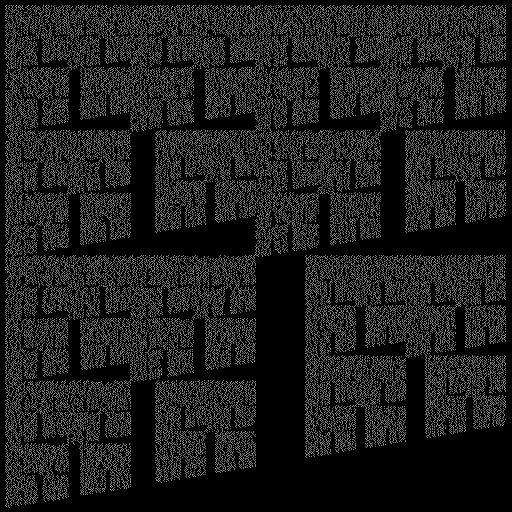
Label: castle